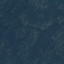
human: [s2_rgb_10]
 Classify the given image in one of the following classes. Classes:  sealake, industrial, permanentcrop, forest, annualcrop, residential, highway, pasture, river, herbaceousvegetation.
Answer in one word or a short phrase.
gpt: Forest